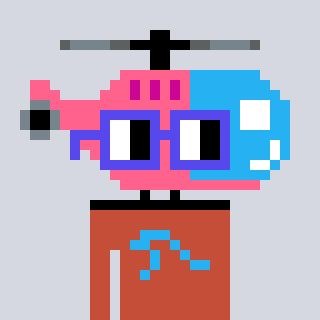
a pixel art character with square blue glasses, a helicopter-shaped head and a rust-colored body on a cool background